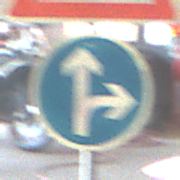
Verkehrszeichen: VorgeschriebeneFahrtrichtungGeradeausOderRechts
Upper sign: Arbeitsstelle
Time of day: Midday
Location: Indoor (Urban)
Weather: NotSpecified
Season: NotSpecified
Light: Natural